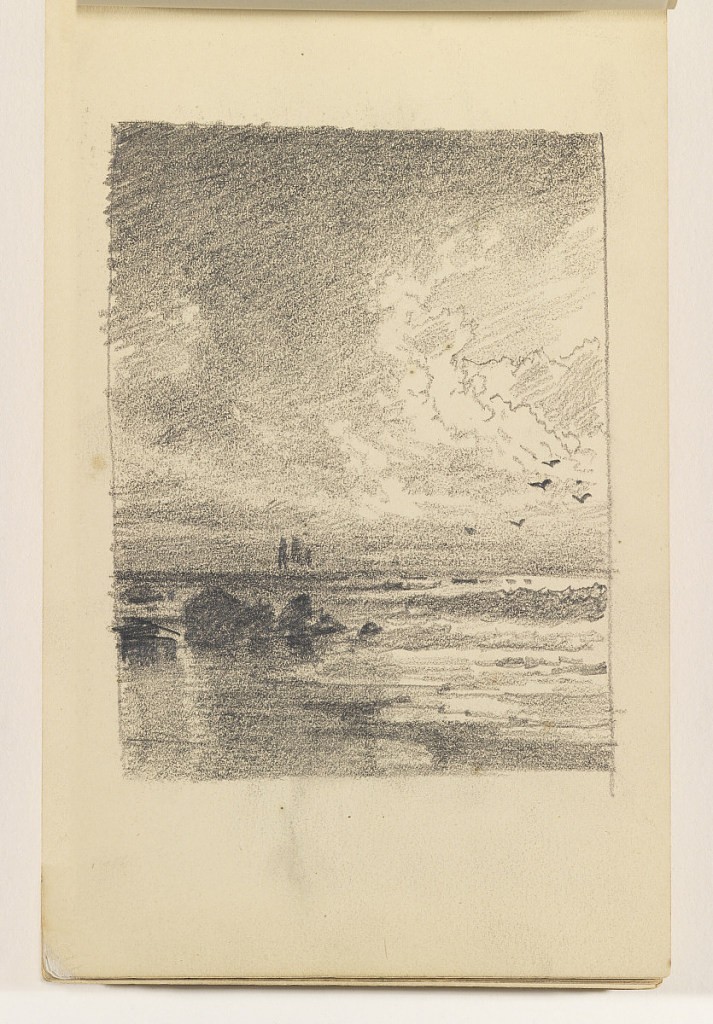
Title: Shoreline with Rocks, Boats and Birds
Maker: William Trost Richards, American, 1833–1905
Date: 1885–90
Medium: Graphite on cream wove paper, bound
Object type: Sketchbook folio
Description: Shoreline with calm ocean and rocks at left. On horizon at left center, two boats. Birds in sky at right.